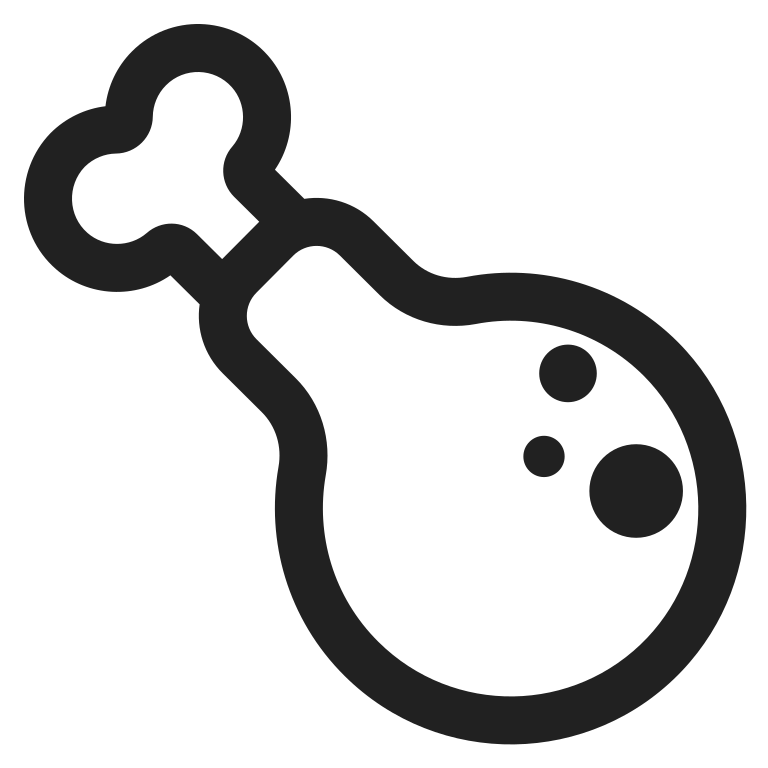
poultry leg high contrast